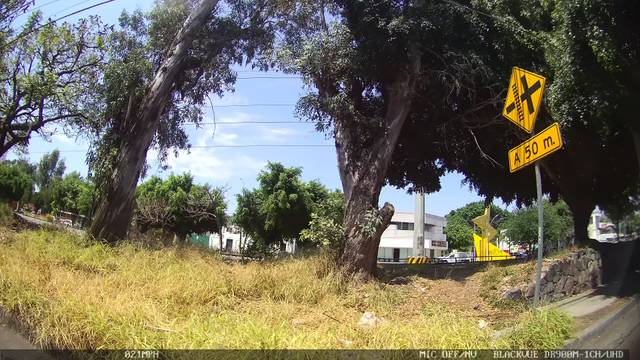
Region: Mexico
Coordinates: 20.669, -103.384